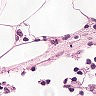
Metastatic tissue present: no